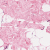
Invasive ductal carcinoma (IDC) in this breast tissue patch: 0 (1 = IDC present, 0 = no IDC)